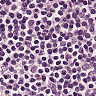
Metastatic tissue present: no